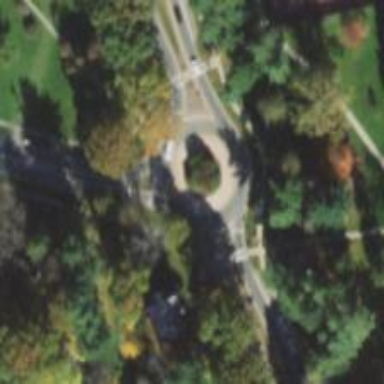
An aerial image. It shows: Secondary road leading to roundabout.